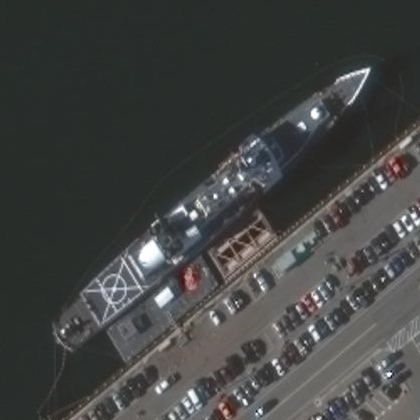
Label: cruiser